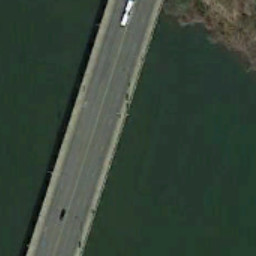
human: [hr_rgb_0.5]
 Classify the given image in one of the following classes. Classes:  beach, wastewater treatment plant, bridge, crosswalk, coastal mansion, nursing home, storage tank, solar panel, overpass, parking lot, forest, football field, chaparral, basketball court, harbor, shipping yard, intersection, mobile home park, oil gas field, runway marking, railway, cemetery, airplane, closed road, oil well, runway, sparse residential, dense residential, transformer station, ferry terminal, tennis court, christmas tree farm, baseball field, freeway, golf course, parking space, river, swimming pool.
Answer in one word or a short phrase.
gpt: bridge